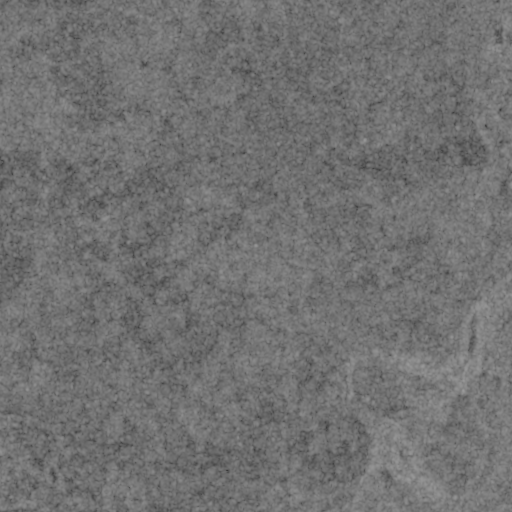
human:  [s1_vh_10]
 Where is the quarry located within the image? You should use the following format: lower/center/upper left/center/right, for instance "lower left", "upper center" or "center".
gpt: The quarry is located in the center left of the image.
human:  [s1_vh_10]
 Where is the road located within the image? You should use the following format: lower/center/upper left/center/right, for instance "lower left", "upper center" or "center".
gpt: There is no road in the image.

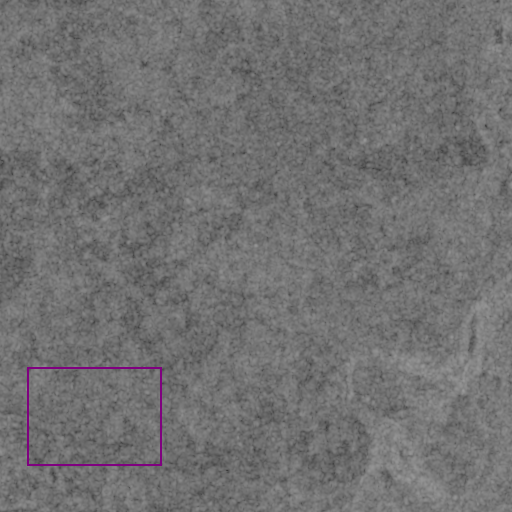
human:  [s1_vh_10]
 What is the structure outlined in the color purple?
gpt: The structure outlined in purple is a crop field.
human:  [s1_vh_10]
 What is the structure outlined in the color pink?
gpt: There is no pink outline.